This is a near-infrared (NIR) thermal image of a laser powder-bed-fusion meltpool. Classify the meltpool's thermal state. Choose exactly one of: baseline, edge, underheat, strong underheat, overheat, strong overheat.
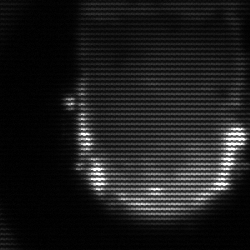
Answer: baseline